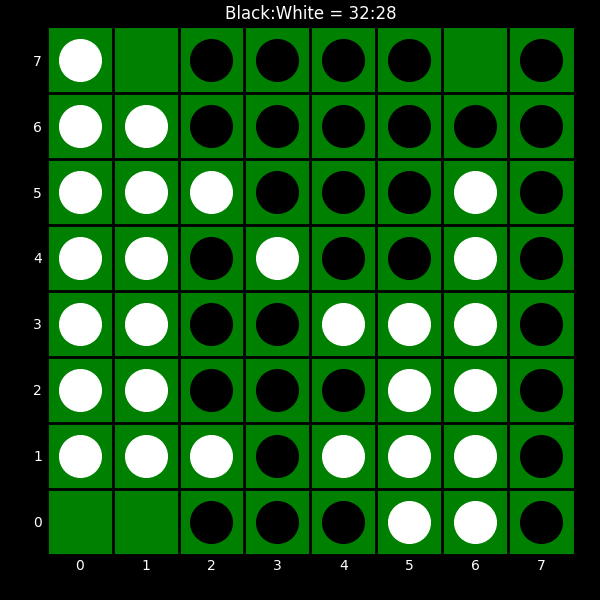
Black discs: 32
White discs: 28